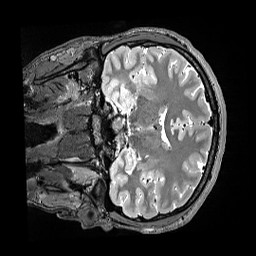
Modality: T2w
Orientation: coronal
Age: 19
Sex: male
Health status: ill
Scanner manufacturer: siemens
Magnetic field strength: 3 T
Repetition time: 3.2 s
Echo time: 0.564 s